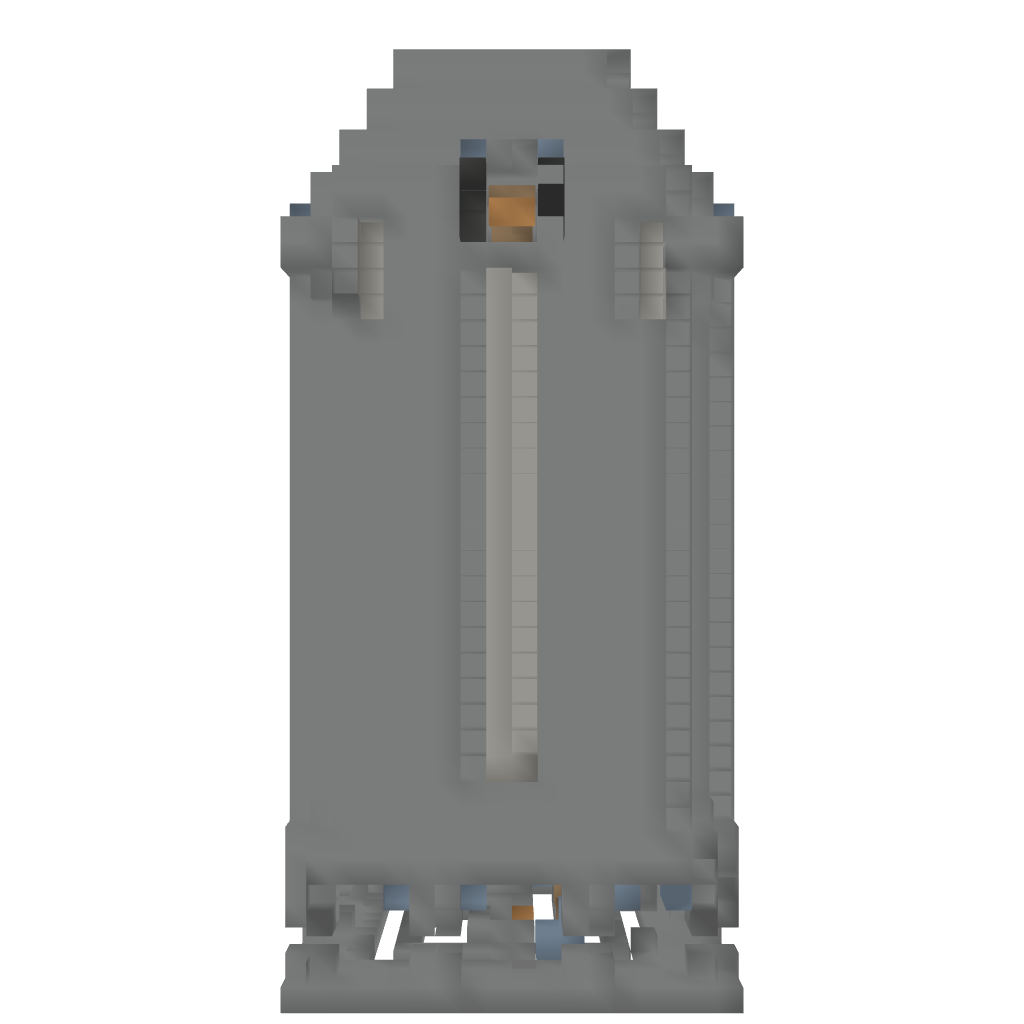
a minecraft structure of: Parkour Office/Library